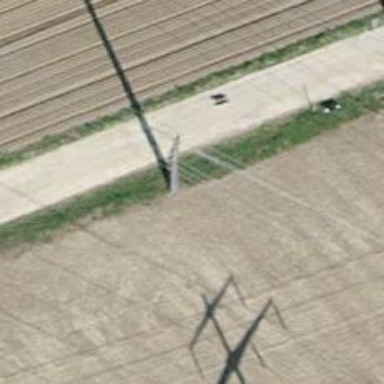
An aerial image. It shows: Power line with three cables.